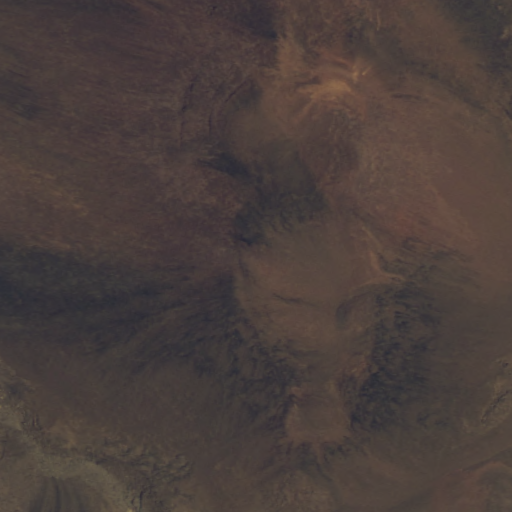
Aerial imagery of mountain in Hawaii named Papalekoki containing only unknown